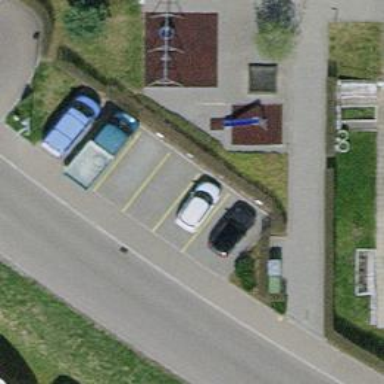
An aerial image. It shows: Parking area surfaced with paving stones.